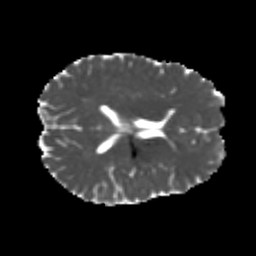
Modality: MD
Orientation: axial
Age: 20
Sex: male
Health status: healthy
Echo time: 0.074 s